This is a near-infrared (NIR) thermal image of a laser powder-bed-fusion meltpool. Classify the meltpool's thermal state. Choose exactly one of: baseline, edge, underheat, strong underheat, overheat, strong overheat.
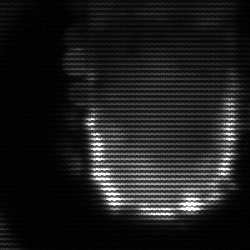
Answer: baseline